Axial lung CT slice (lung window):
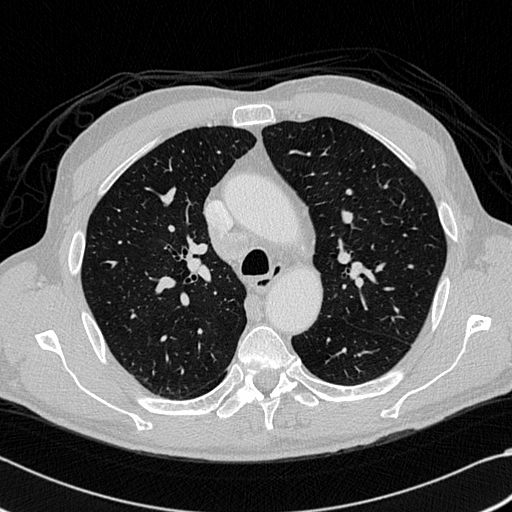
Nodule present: no